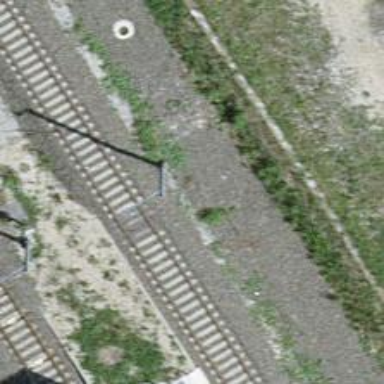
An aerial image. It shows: Catenary mast for power lines.